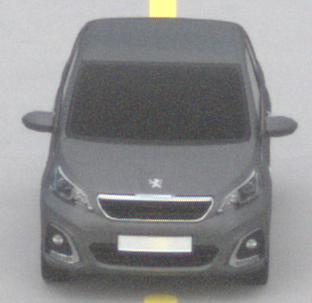
Make: Peugeot
Model: 108 1.0 VTi 68
Detailed model: 108
Model produced from: 2015/03
Model produced until: 2016/10
Doors: 3
Color: gray
Road condition: dry road
Daytime: midday
Contrast: low contrast